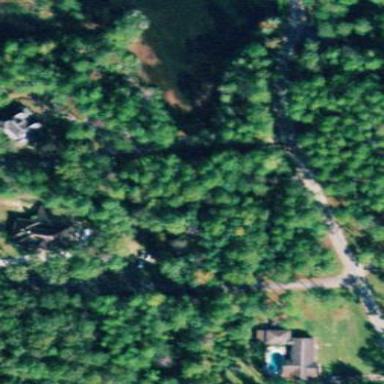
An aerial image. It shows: Woodland with needle-leaved trees.